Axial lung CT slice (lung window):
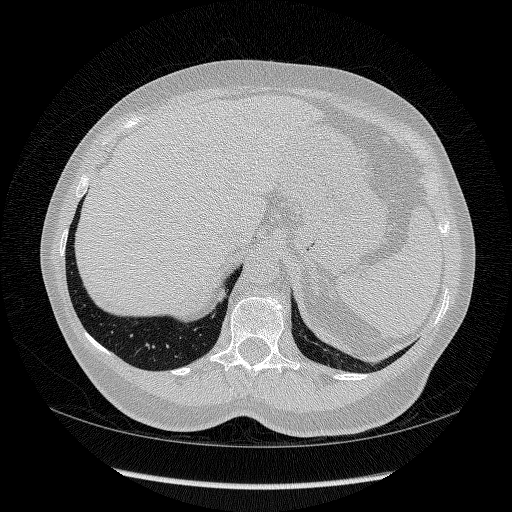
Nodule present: no